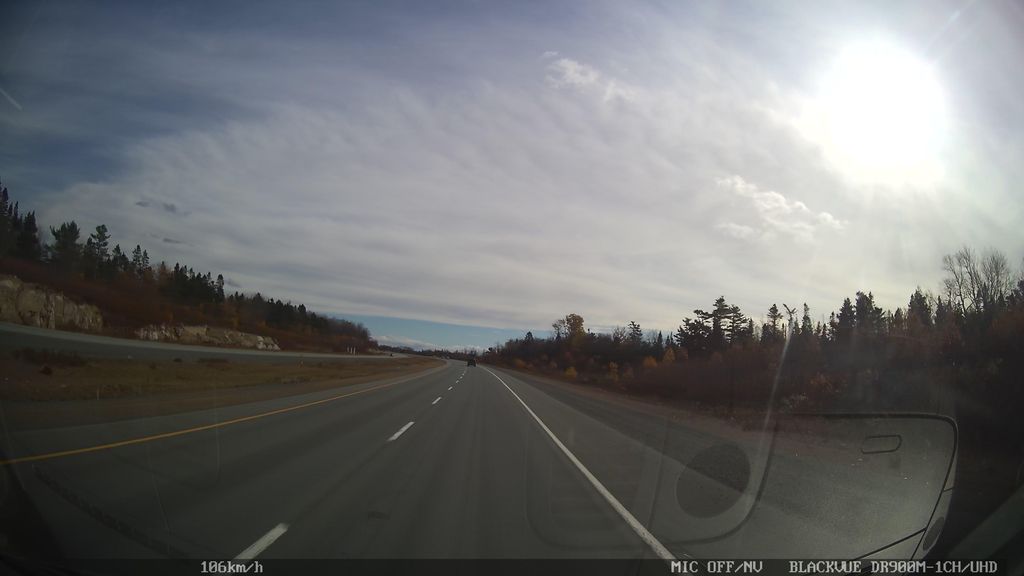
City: halifax